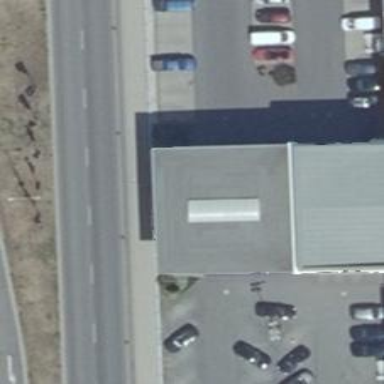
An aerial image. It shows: View of roof of building.